Question: I want to create a new instance of a form in a BackgroundWorker. I've noticed that when I do this, the newly launched form freezes.

Why does this form freeze? How can I get around this?
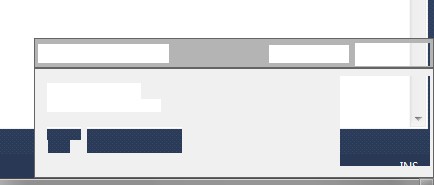
Answer: It's freezing because you're creating the form in the wrong thread - there's no event loop running in the background thread.
You should only create or touch UI elements in the UI thread. 'BackgroundWorker' provides some hooks for this, or you can use 'Control.Invoke'/'BeginInvoke'.